Question: I'm trying to present a simple message to the user in my mobile website.
I want the message size approximately will be the same on mobile devices with similar screen size, for example iPhone and Samsung Galaxy (android).
I read a lot of posts on this issue, and many recommended to use '-webkit-text-size-adjust: 100%' to make it happen. But I didn't understand how to use it...
The webpage:
'''
<!DOCTYPE HTML>
<html>
<head>
<style type="text/css">
html { -webkit-text-size-adjust:100%; }
</style>
</head>
<body>
<div style="text-align:center;font-size:6em;-webkit-text-size-adjust:100%;">
Hello World!
</div>
</body>
</html>
'''
The result:

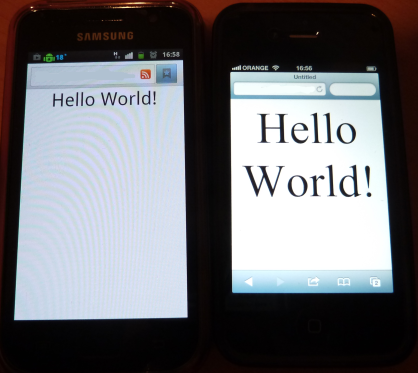
Answer: Did you test the viewports meta?
'''
<meta name="viewport" content="width=device-width, user-scalable=no, initial-scale=1, height=device-height"/>
'''